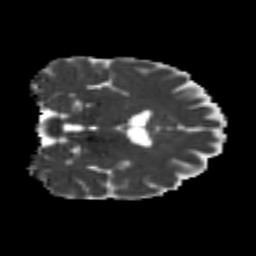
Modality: MD
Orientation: coronal
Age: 25
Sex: female
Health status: healthy
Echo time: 0.074 s